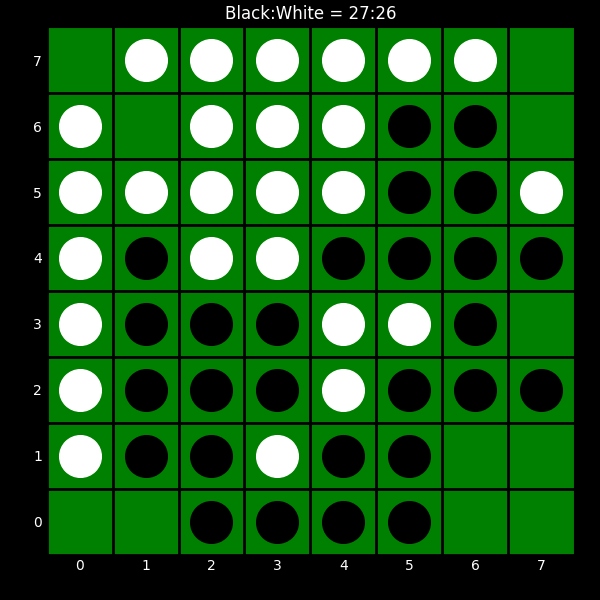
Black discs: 27
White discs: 26